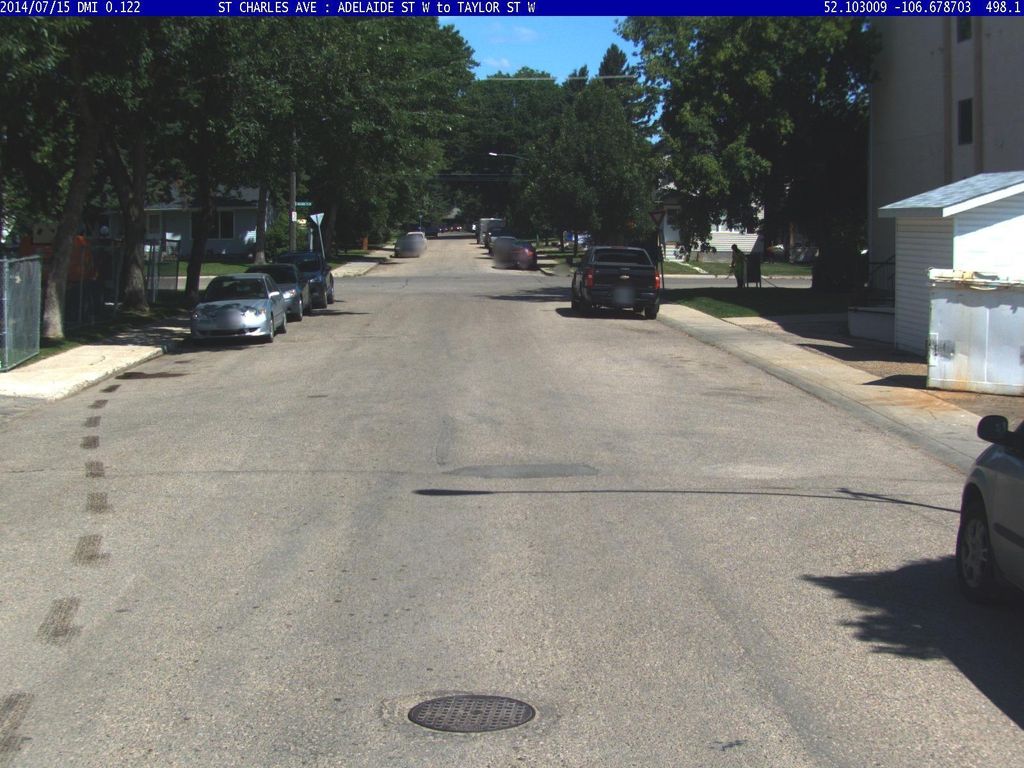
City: saskatoon